Question: I've seen git merge name, git merge master name, and git merge. I'm confused what each command is doing.
Correct me if I'm wrong, does it matter which branch you're checked out at the time when you're merging, it seems it does.
Just to be sure I understand, tell me...
How can I merge branch a and branch b into one? What would new branch be a or b, how do you decide..
How can I merge branch a into master so its new master? (i.e. default merging)
How can I merge master to branch a so new changes in master are now present in branch a but they are still separate meaning if I commit on master it doesn't extend branch a?

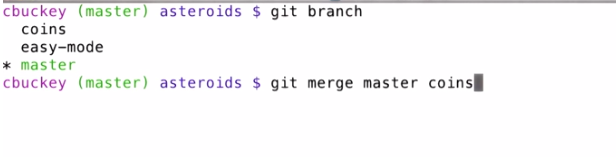
Answer: "Does it matter which branch you're in at the time of merging?"
Yes, it does.
"How can I merge branch a and branch b into one?"
If you want to merge your changes in branch b onto branch a, you should checkout to ('git checkout branch_a') and then do 'git merge branch_b'
You will then be in branch_a and your changes in branch_b will be merged on to branch_a. (Note that your changes in branch_a will not be reflected in branch_b).
"How do I decide?"
For example, if you want to merge your feature branch (say, branch_a) changes on to your local master branch, you should checkout to master branch and merge branch_a by the method I have mentioned above.
"How do I merge my master branch changes onto a new branch?"
Say you have to merge your master branch changes on to branch_new, you should first pull your remote branch changes on to your local master using
'''
git pull <remote_name> master:master
'''
and then checkout to your new_branch using
'''
git checkout new_branch
'''
Then, you need to merge using
'''
git merge master
'''